Question: I have submitted a application for Windows Phone 8 / 8.1. I have created a pubCenter account from Microsoft Pubcenter and generated the ApplcationId and adUnitId too.
This two fields I have set in the mainPage.xaml so that it display advts.
Now I have submitted the app in the store and it gets published too. But When I visit the dashboard page you can see that pubCenter Application Id and Ad Units is set to none.
Is there any specifc task I forget to do? Because when I check in PubCenter it shows everything correctly, but I felt that there is some thing went wrong. Can anybody please help me, I am confused of what to do.
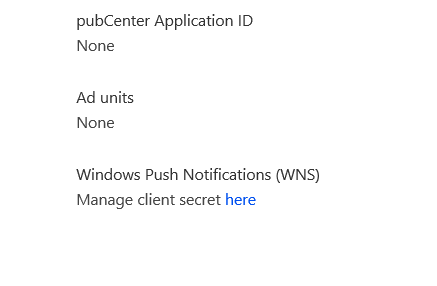
Answer: Ok, So finally I resolved this issue and I thought to post it here so that others will get benefit too.
I have noticed that its a one way process, creating app id in PhoneSubmission page informs Pubcenter, but creating appId in Pubcenter may or may not informs Microsoft's In-App purchase, even if you give the correct app alias name, so its better to follow this technique.
In Windows Phone app submission before you submit the apps, you create the AppUnitId and applicationId in this stage.
I have added two self- describing images of how to do this in step by step ways.
Step 1:
---

---
Step 2:

---
After clicking on Generate ad unit, two values will be auto generated, Application id and AdUnit ID, copy this two values.
Remember that these information ( App alias name etc) will be auto populated to Microsoft pub center, you can visit and check.
Those who started developing their apps thinking that it will display advt they can follow this steps and after that application Id and app unit id is generated they can put those in the xaml, or in code behind and ad will start displaying.
For more helps how to integrate ad in the apps <URL>